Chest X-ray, AP view. Patient: 60 years old, sex M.
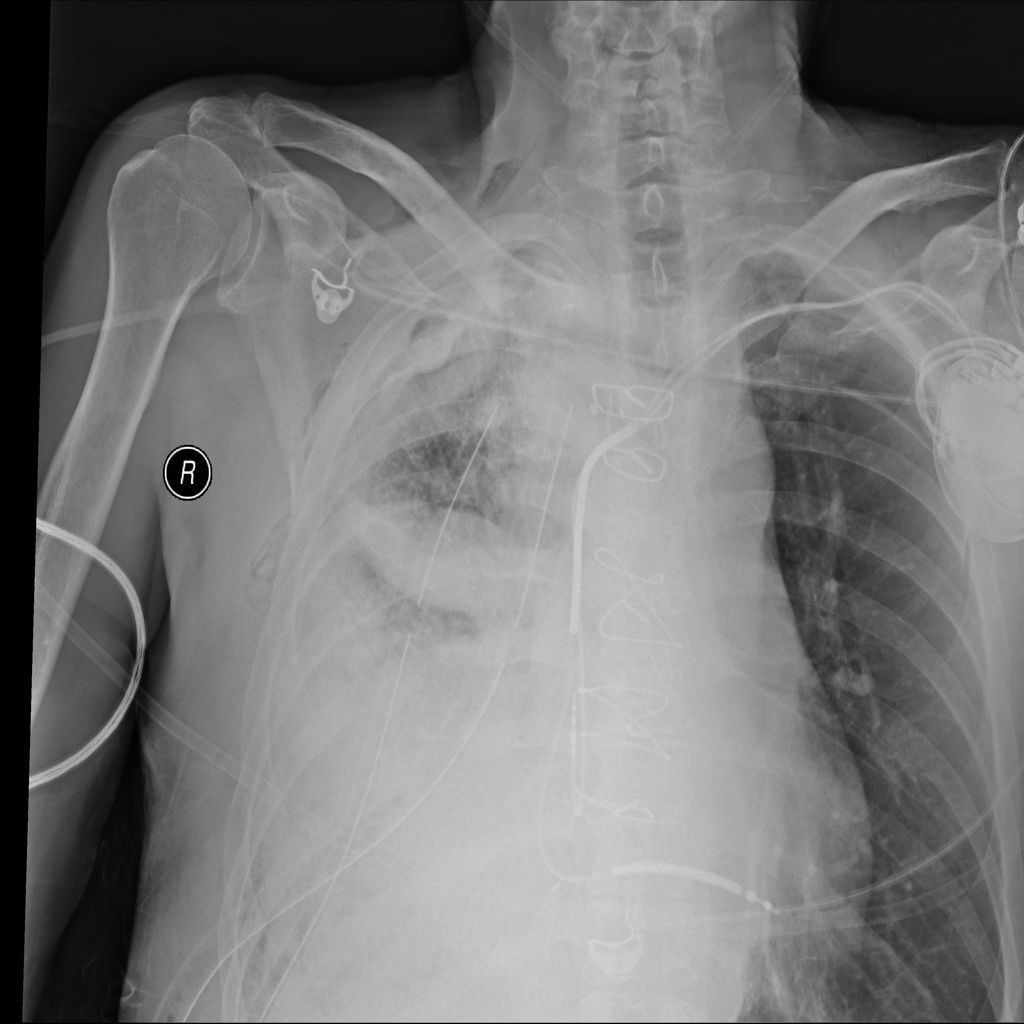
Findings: Pleural_Thickening